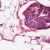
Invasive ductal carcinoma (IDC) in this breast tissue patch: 0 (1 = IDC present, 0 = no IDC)